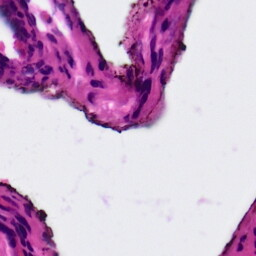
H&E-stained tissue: Ovarian